Question: I was practicing C programming and trying to create a 2D array with fixed rows, but variable columns. So, I used "array of pointers" concept i.e. I created an array such as int* b[4].
This is the code which was written:
'''
#include <stdio.h>
'''
int main(void) {
'''
int* b[4];
int c[]={1,2,3};
int d[]={4,5,6,7,8, 9};
int e[]={10};
int f[]={11, 12, 13};
b[0]=c;
b[1]=d;
b[2]=e;
b[3]=f;
//printing b[0][0] to b[0][2] i.e. c[0] to c[2]
printf("b[0][0]= %d b[0][1]=%d b[0][2]=%d
", b[0][0], b[0][1], b[0][2]);
//printing b[1][0] to b[1][5] i.e. d[0] to d[5]
printf("b[1][0]= %d b[1][1]=%d b[1][2]=%d b[1][3]=%d b[1][4]=%d b[1][5]=%d
", b[1][0], b[1][1], b[1][2], b[1][3], b[1][4], b[1][5]);
//printing b[2][0] i.e. e[0]
printf("b[2][0]= %d
", b[2][0]);
//printing b[3][0] to b[3][2] i.e. f[0] to f[2]
printf("b[3][0]= %d b[3][1]=%d b[3][2]=%d
", b[3][0], b[3][1], b[3][2]);
return 0;
'''
}
and the output was as expected:
'''
b[0][0]= 1 b[0][1]=2 b[0][2]=3
b[1][0]= 4 b[1][1]=5 b[1][2]=6 b[1][3]=7 b[1][4]=8 b[1][5]=9
b[2][0]= 10
b[3][0]= 11 b[3][1]=12 b[3][2]=13
'''
So, I think memory has been allocated this way:

But, question chimes in when this code is executed:
'''
#include <stdio.h>
'''
int main(void) {
'''
int* b[4];
int c[]={1,2,3};
int d[]={4,5,6,7,8, 9};
int e[]={10};
int f[]={11, 12, 13};
b[0]=c;
b[1]=d;
b[2]=e;
b[3]=f;
int i, j;
for (i=0; i<4; i++)
{
for (j=0; j<7; j++)
{
printf("b[%d][%d]= %d ", i, j, b[i][j]);
}
printf("
");
}
return 0;
'''
}
And the output is something unusual:
'''
b[0][0]= 1 b[0][1]= 2 b[0][2]= 3 b[0][3]= 11 b[0][4]= 12 b[0][5]= 13 b[0][6]= -<PHONE>
b[1][0]= 4 b[1][1]= 5 b[1][2]= 6 b[1][3]= 7 b[1][4]= 8 b[1][5]= 9 b[1][6]= -<PHONE>
b[2][0]= 10 b[2][1]= 1 b[2][2]= 2 b[2][3]= 3 b[2][4]= 11 b[2][5]= 12 b[2][6]= 13
b[3][0]= 11 b[3][1]= 12 b[3][2]= 13 b[3][3]= -<PHONE> b[3][4]= -<PHONE> b[3][5]= -<PHONE> b[3][6]= -<PHONE>
'''
One can observe that b<URL>[i] terminate.
Every time when this program is executed, the same pattern is followed. So, is there something more on the way memory is allocated, or is this a mere co-incidence?
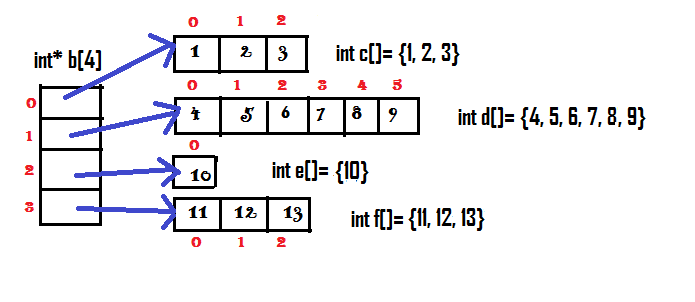
Answer: As <URL> notes in comments, the reason this is happening is that you're trying to access beyond the end of your arrays. So what's actually happening?
The short version is that you're reading past the end of your arrays, and reading into the next array (Or into unallocated memory). But why is this happening?
### A brief aside on C-style arrays
In C, arrays are just pointers. 'b' is a pointer to the start of the array, so '*b' will return the first element of the array (Which in this case is a pointer to the start of 'b[0]'.
The syntax 'b[i]' is just syntactic sugar; it's the same as '*(b + i)', which is doing pointer arithmetic. It's literally saying: "The memory address 'i' places after 'b'; tell me what's pointing there".
So if we look at, for example, 'b[0][3]', we can translate that into '*((*b) + 3)': you're getting the address of the start of 'b', and then getting whatever is stored three memory address away from that.
### So what's happening to you?
As it happens, your computer has stored 'b[3]' starting at that address. That's what this is really telling you: where your computer is placing each sub-array in memory. This is because arrays are always laid out contiguously, one position right after another in memory (That's how the pointer arithmetic trick works). But because you defined 'c', 'd', 'e', and 'f' individually, the memory manager did allocate them contiguous to one another, but instead just put them wherever it wanted. The resulting pattern is just what it came up with. As best I can tell, your arrays are laid out in memory like this:
'''
--------
| e[0] |
--------
| c[0] |
--------
| c[1] |
--------
| c[2] |
--------
| f[0] |
--------
| f[1] |
--------
| f[2] |
--------
'''
'd' is located somewhere in memory as well, but it could be before or after this contiguous block; we don't know.
However you can't rely on this. As I mention in a footnote, the ordering of allocated memory is not defined by the language, so it could (And does) change depending on any number of factors. Run this same code tomorrow, and it probably won't be exactly the same.
The next obvious question is: "What about 'b[0][6]'? Why is that such a weird number?"
The answer is that you've run out of array, and you're now trying to read from unallocated memory.
When your program gets run, the operating system gives it a certain chunk of memory and says "Here, do with that whatever you like." When you declare a local variable on the stack (As you have here) or on the heap (With 'malloc'), the memory manager grabs some of that memory and gives it back to you. All the memory you're not currently using is still there, but you have no idea what is stored there; it's just leftover data from whatever was last using that particular chunk of memory. Reading this is also <URL> in C, because you obviously have no control over what is stored in that memory.
I should note that most other languages (Java, for instance) wouldn't allow you to do anything like this; it would throw an exception because you're trying to access beyond the bounds of an array. C, however, isn't that smart. C likes to give you enough rope to hang yourself, so you need to do your own bounds checking.
---
This is a simplification. <URL>
This implementation is why array indices start at 0.
This is an example of <URL>, which is Very Bad. Basically it means that this result isn't consistent. It's happening the same way every time, on your computer, right now. Try it on a friend's computer, or even on your computer an hour from now, and you might get something completely different.
This is another oversimplification, but for your purposes it's close enough to true